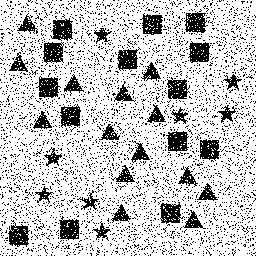
Squares: 14
Triangles: 14
Stars: 8
Total shapes: 36